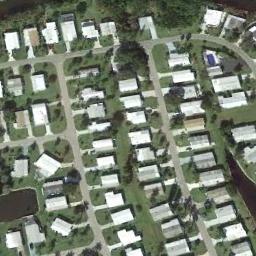
Label: residential